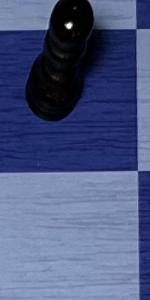
Label: Empty